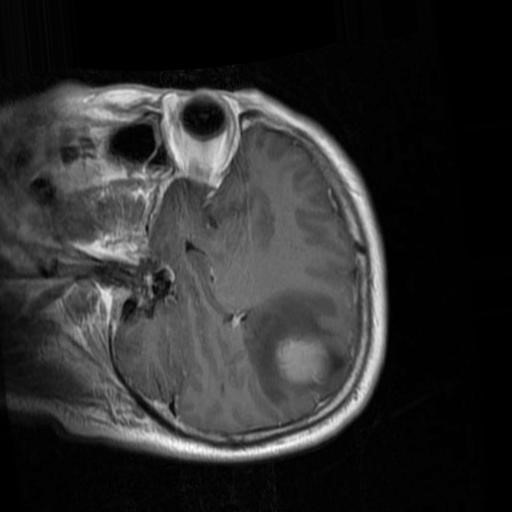
Label: brain_menin